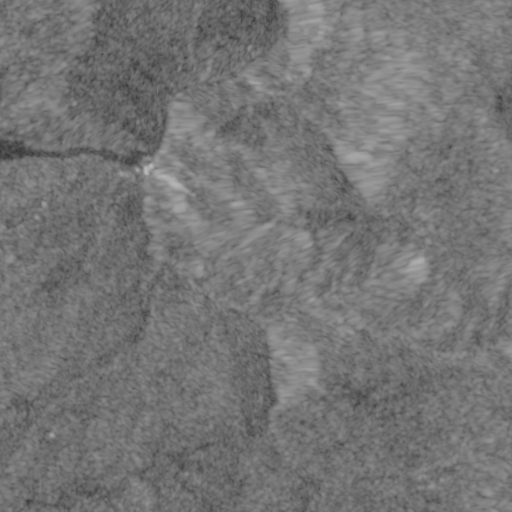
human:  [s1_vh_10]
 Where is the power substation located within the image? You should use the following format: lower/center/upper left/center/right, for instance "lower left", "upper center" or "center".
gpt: The power substation is located in the upper left of the image.
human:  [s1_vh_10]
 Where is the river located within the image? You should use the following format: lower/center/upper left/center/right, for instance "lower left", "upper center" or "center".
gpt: The river is located in the upper of the image.
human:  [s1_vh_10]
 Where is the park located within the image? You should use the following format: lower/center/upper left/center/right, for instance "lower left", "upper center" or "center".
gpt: There is no park in the image.

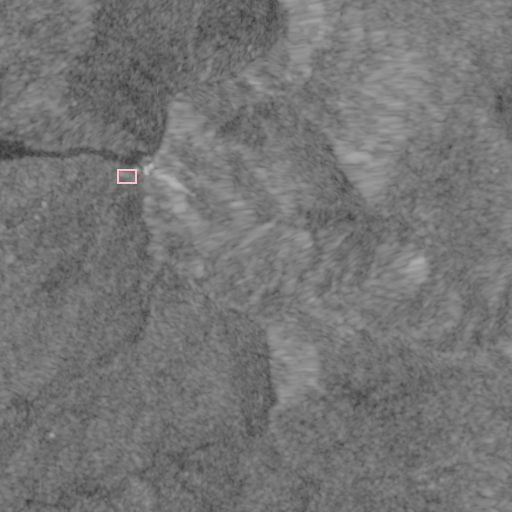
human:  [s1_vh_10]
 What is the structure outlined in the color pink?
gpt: The structure outlined in pink is a power substation.
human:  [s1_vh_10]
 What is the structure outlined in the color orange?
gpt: There is no orange outline.